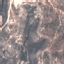
Land use / land cover: HerbaceousVegetation